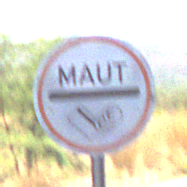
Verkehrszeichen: MautflichtigeStrecke
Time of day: Midday
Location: Roofed (Underpass)
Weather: Clear
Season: NotSpecified
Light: Natural